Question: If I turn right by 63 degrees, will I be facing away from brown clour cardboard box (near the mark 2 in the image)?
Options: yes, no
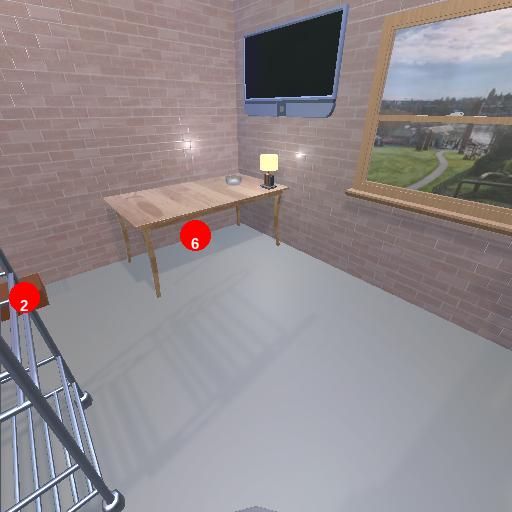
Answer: yes